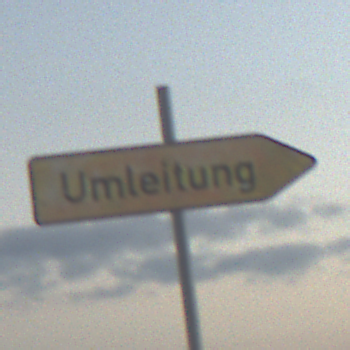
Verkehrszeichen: UmleitungswegweiserRechtsweisend
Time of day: SunriseSunset
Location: Outdoor (Nature)
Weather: PartlyCloudy
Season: NotSpecified
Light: Natural